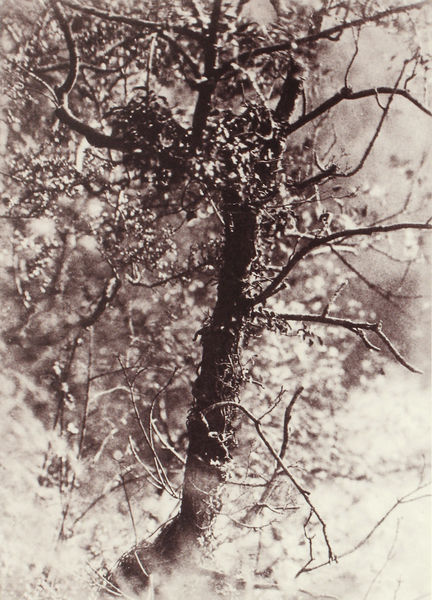
Titel: Arbre a colinton
Künstler: D.-O. Hill
Schlagwörter: baum, blätter, schatten, landschaft, äste, braun, grau, holz, licht, schwarz, weiss, eis, schnee, alt, bild, ast, natur, strauch, zweige, gebüsch, sonne, pflanze, pflanzen, england, nebel, herbst, winter, sepia, tiefe, gewächs, foto, fotografie, photographie, dürr, zweig, schwarz-weiss, kunst, welk, photo, efeu, museum, mistel, unschärfe, fokus, rotstich, britannien, medien, piktorialismus